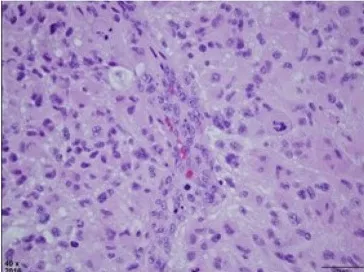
(A) H&E stained section of right parietal tumor at original magnification of 40x, reveals a densely cellular astrocytic neoplasm with nuclear atypia, mitosis, and vascular endothelial proliferation. Palisaded necrosis was also present but not shown in this field.
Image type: pathology (h&e)